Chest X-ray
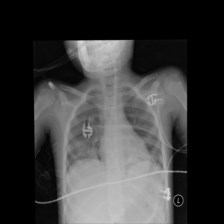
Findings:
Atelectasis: negative
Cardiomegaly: negative
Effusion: negative
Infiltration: negative
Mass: negative
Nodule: negative
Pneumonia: negative
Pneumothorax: negative
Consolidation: negative
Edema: negative
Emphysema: negative
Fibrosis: negative
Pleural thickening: negative
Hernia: negative